Question: i have this linq query
'''
var x = (from d in detalle
from n in nlj.DefaultIfEmpty()
join nd in nuevodetalle
on new { d.ope_idsku ,d.ope_tipo } equals new {nd.ope_idsku ,nd.ope_tipo }into nlj
from n in nlj.DefaultIfEmpty()
select new { d, n } ).ToList();
'''
now if i do it
'''
x[0].d==null this return false
x[0].n==null this return false
x[1].d==null this return false
x[1].n==null this fails, why?
'''
my real select is not {d,n } it is
'''
select new ope_detalle_autoventa()
{
CreatedOn = d.CreatedOn,
ModifiedOn = d.ModifiedOn,
ope_autoventaid = d.ope_autoventaid,
ope_Codope = d.ope_Codope,
ope_detalle_autoventaId = (tiene_nuevo_primarykey) ? Guid.NewGuid() : d.ope_detalle_autoventaId,
ope_entregado = (d.ope_entregado - (n != null ? n.ope_entregado : 0)),
ope_envase = d.ope_envase,
ope_estado = d.ope_estado,
ope_icono = d.ope_icono,
ope_idsku = d.ope_idsku,
ope_name = d.ope_name,
ope_pedido = d.ope_pedido,
ope_precioV = d.ope_precioV,
ope_prestamo = d.ope_prestamo,
ope_promocion = d.ope_promocion,
ope_skuid = d.ope_skuid,
ope_tipo = d.ope_tipo,
ope_autoventaidTarget = d.ope_autoventaidTarget,
ope_skuidTarget = d.ope_skuidTarget,
Ope_NumVenta = d.Ope_NumVenta,
ope_descuento = d.ope_descuento,
ope_cancelado = d.ope_cancelado,
ope_folio = d.ope_folio,
ope_cantcanc = 0,
ope_estimado = "0"
}
'''
but this get fails same reason 'x[1].n==null' fails, (that i believe),
i believe this fails at this line
'''
ope_entregado = (d.ope_entregado - (n != null ? n.ope_entregado : 0)),
'''
however
this query doesn't fail
'''
var restaragregados = (from r in resultadoregresar
group new { r.ope_entregado } by new { r.ope_idsku } into agrupacion
select new { agrupacion.Key.ope_idsku, entregadototal=(agrupacion.Sum (x=> x.ope_entregado) ) }
);
List<ope_detalle_autoventa> nuevodetalle = (from d in detalle
join c in cargainventario
on d.ope_idsku equals c.ope_idsku into clj
from c in clj.DefaultIfEmpty()
join r in restaragregados on
d.ope_idsku equals r.ope_idsku into rlj
from r in rlj.DefaultIfEmpty ()
where (c!=null?c.ope_carga == cargausada:c==null )
&& (d.ope_entregado > ((c==null ?0:c.ope_disponibles ) - (r==null?0:r.entregadototal)))
&& d.ope_tipo ==tipos[i]
select new ope_detalle_autoventa()
{
ModifiedOn = DateTime.Now,
ope_autoventaid = ope_autoventaid,
ope_detalle_autoventaId = d.ope_detalle_autoventaId,
ope_entregado = (d.ope_entregado - ((c== null ? 0 : c.ope_disponibles) - (r == null ? 0 : r.entregadototal))),
ope_envase = d.ope_envase,
ope_estado = d.ope_estado,
ope_icono = d.ope_icono,
ope_idsku = d.ope_idsku,
ope_name = d.ope_name,
ope_pedido = 0,//0 por que no pidio de esta carga sino de la que ya se gasto
ope_precioV = d.ope_precioV,
ope_prestamo = d.ope_prestamo,
ope_promocion = d.ope_promocion,
ope_skuid = d.ope_skuid,
ope_tipo = d.ope_tipo,
ope_autoventaidTarget = d.ope_autoventaidTarget,
ope_skuidTarget = d.ope_skuidTarget,
Ope_NumVenta = d.Ope_NumVenta,
ope_descuento = d.ope_descuento,
ope_cancelado =d.ope_cancelado ,
CreatedOn =DateTime.Now ,
ope_Codope =d.ope_Codope ,
ope_folio =d.ope_folio,
ope_cantcanc =0,
ope_estimado="0"
}
).ToList();
'''
i rename n by c and i change
'''
on new { d.ope_idsku ,d.ope_tipo } equals new {nd.ope_idsku ,nd.ope_tipo }into nlj
by d.ope_idsku equals nd.ope_idsku into nlj
'''
but i get the same error.

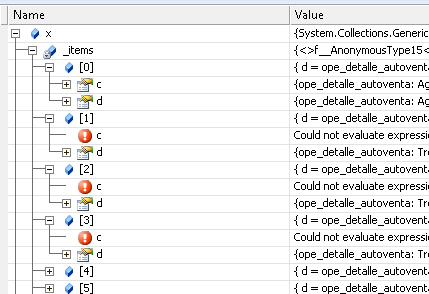
Answer: I solved with this
'''
if (nuevodetalle.Count == 0)
nuevodetalle.Add(detalle [0]);
ope_detalle_autoventa clone = (ope_detalle_autoventa)detalle[0].Clone();
clone.ope_idsku = 0;
clone.ope_entregado = 0;
clone.ope_tipo = 0;
List<ope_detalle_autoventa> detallecargaactual = new List<ope_detalle_autoventa>();
var x = (
from d in detalle
join c in nuevodetalle
//on new { d.ope_idsku, d.ope_tipo } equals new { c.ope_idsku, c.ope_tipo } into clj
on d.ope_idsku equals c.ope_idsku into clj
from c in clj.DefaultIfEmpty (clone)
select new{ d, c}).ToList();'enter code here
'''
you can see i changed 'clj.DefaultIfEmpty (clone)'